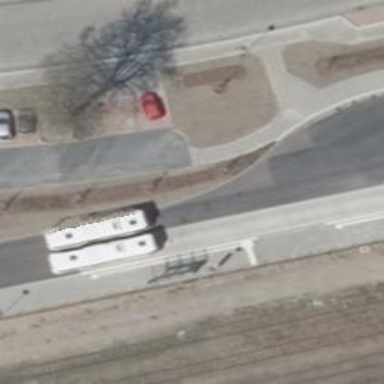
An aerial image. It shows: Public transport stop position.